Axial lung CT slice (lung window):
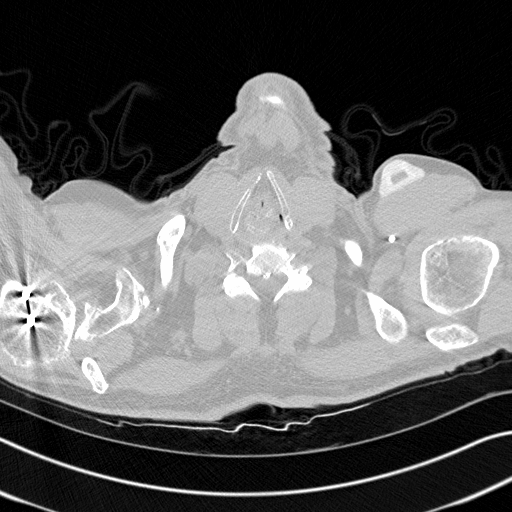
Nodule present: no